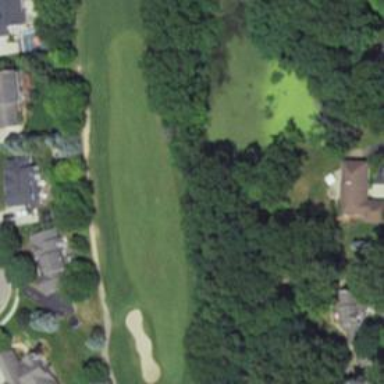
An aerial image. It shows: Golf hole.